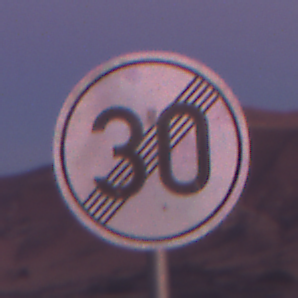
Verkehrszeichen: EndeGeschwindigkeit30
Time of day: Dawn
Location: Outdoor (Nature)
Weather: PartlyCloudy
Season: NotSpecified
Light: Natural